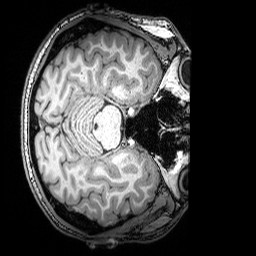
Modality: T1w
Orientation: axial
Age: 23
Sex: male
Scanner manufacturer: siemens
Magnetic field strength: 3 T
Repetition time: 2.53 s
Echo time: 0.00388 s